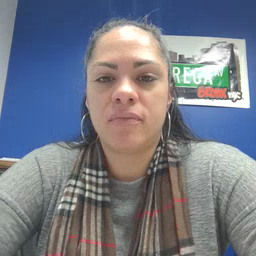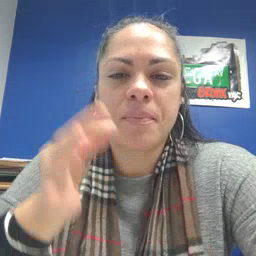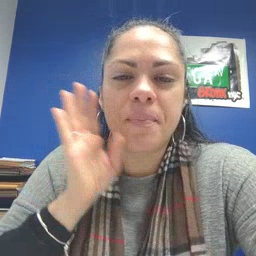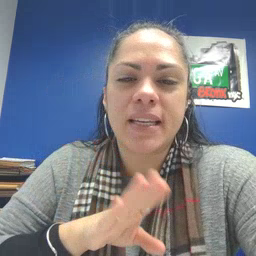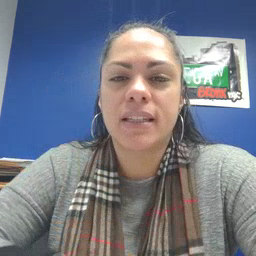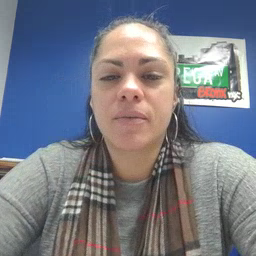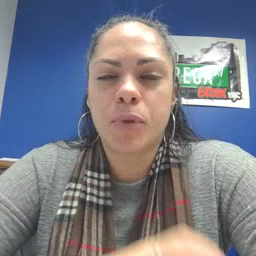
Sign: bee